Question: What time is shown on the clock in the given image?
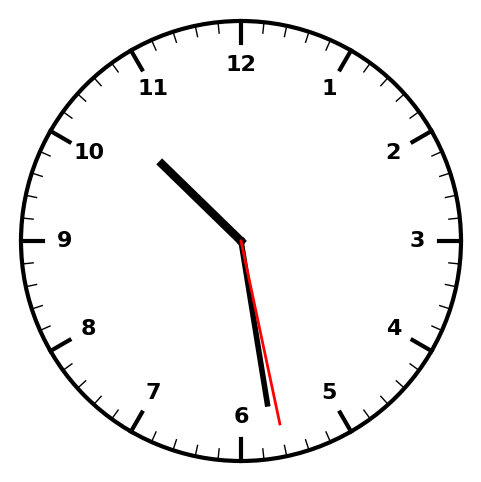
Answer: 10:28:28